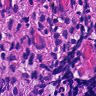
Metastatic tissue present: yes